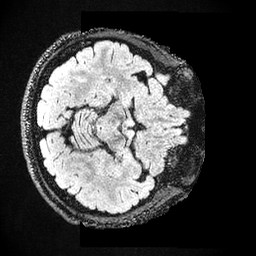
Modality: FLAIR
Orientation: axial
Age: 38
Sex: male
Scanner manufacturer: ge
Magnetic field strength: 3 T
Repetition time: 4.802 s
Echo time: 0.1169 s